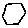
Label: hexagon